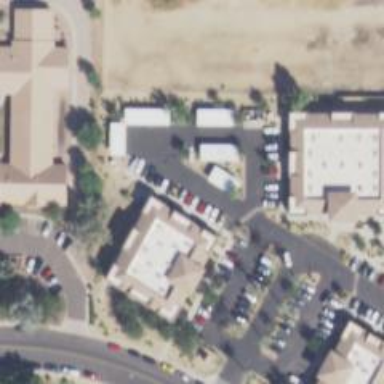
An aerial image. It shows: Healthcare clinic.